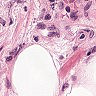
Metastatic tissue present: no